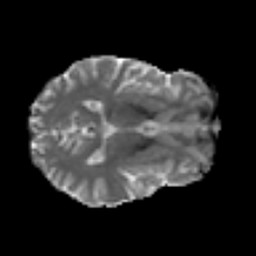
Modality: MD
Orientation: axial
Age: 25
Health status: ill
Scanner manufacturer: philips
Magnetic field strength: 3 T
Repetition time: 9 s
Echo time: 0.127 s